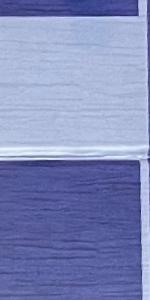
Label: Empty